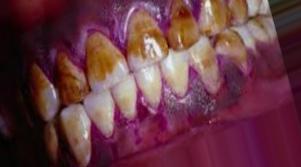
Condition: Tooth Discoloration